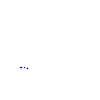
Particle: kaon